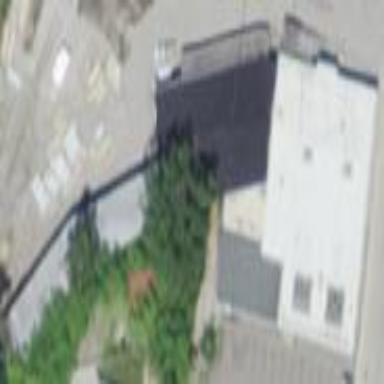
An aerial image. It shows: Building used as sawmill.